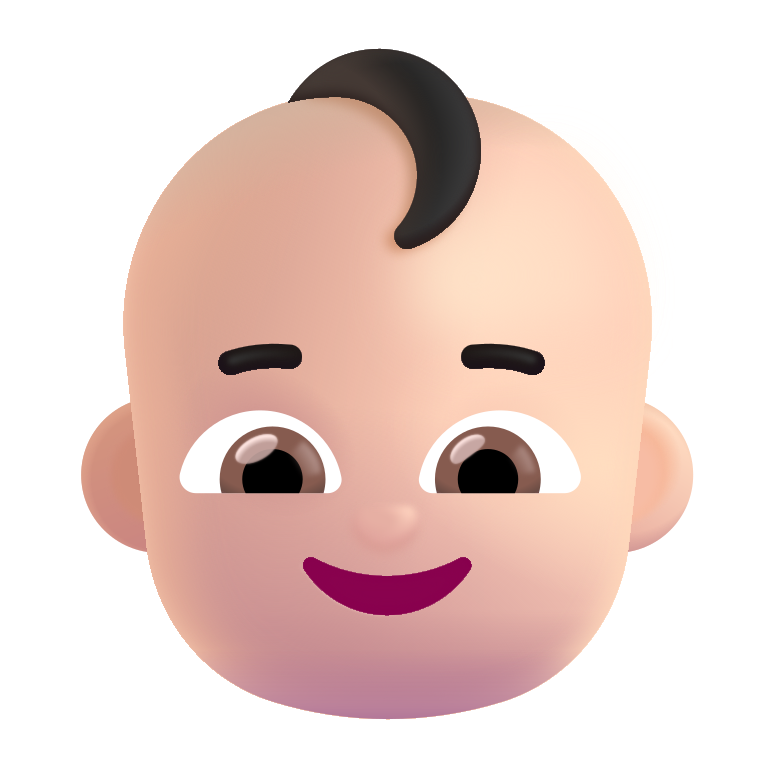
baby color light